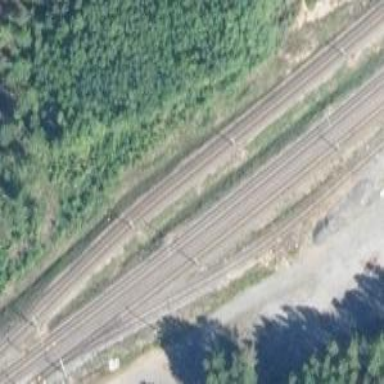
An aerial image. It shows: Rail siding with electrified contact lines for trains.